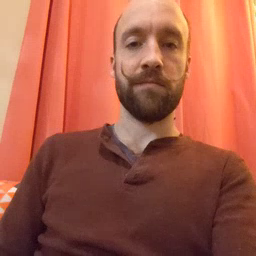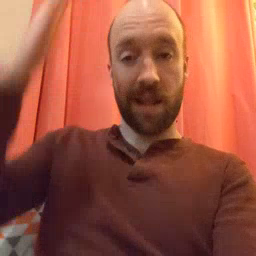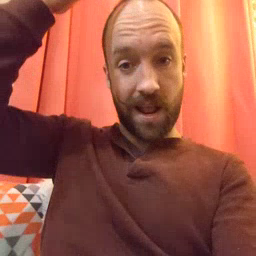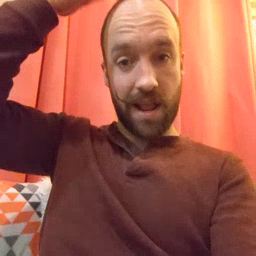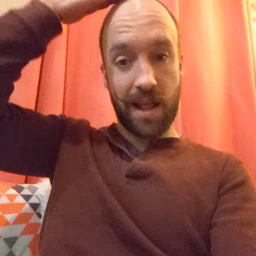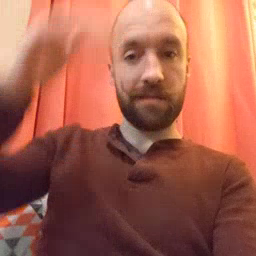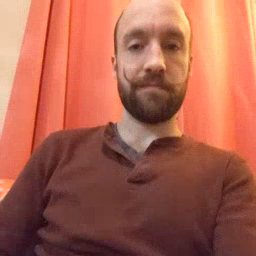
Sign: hat